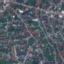
Land use / land cover: Residential